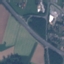
Land use / land cover: Highway